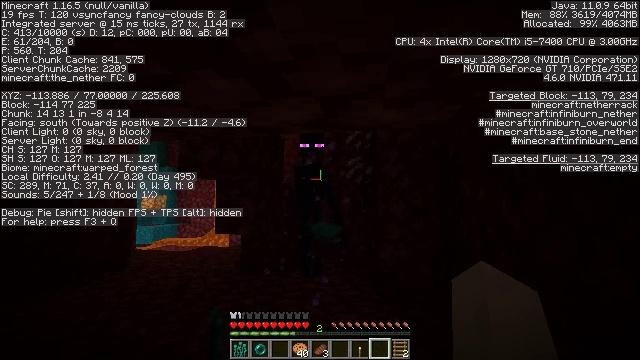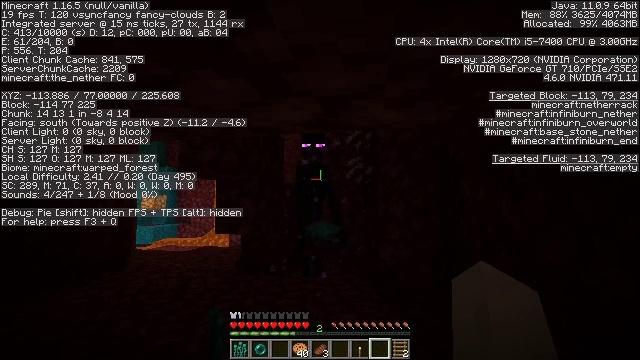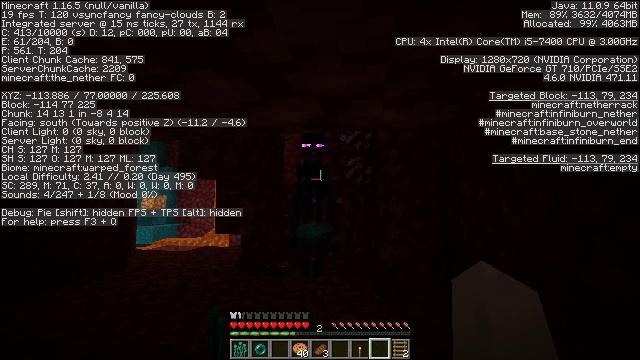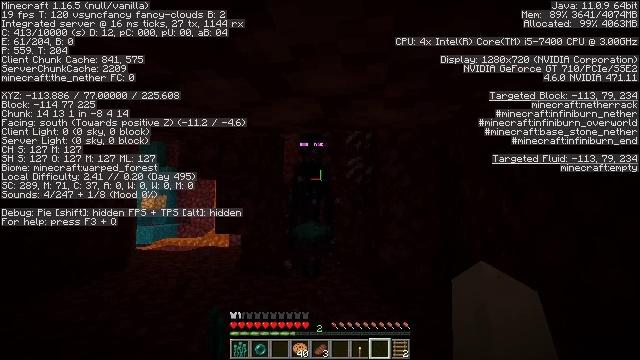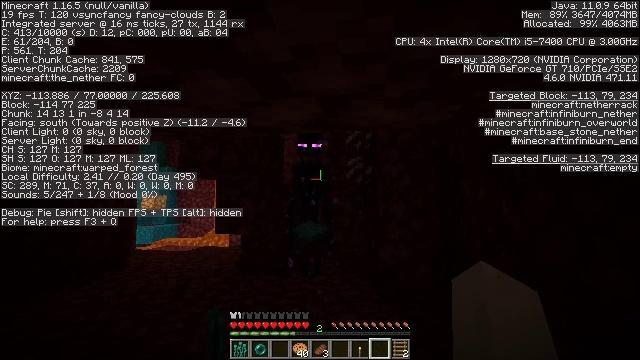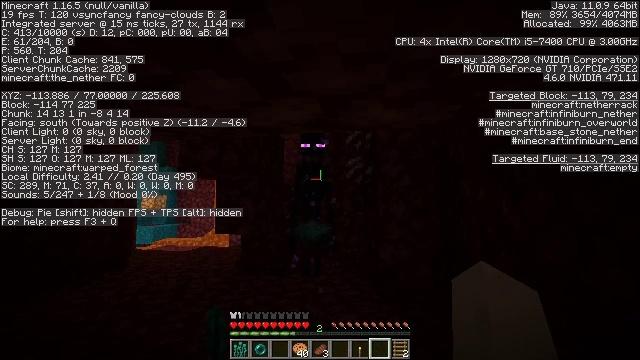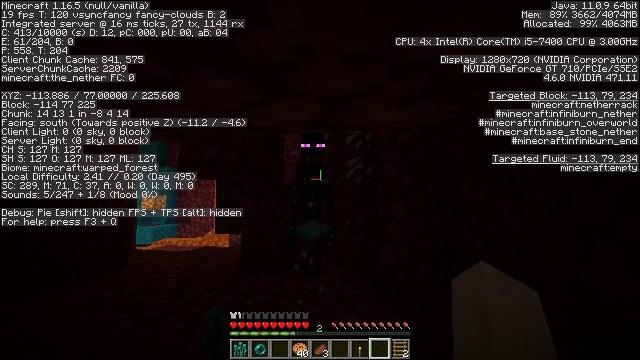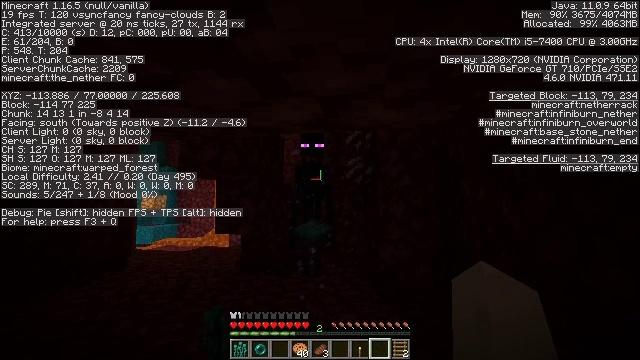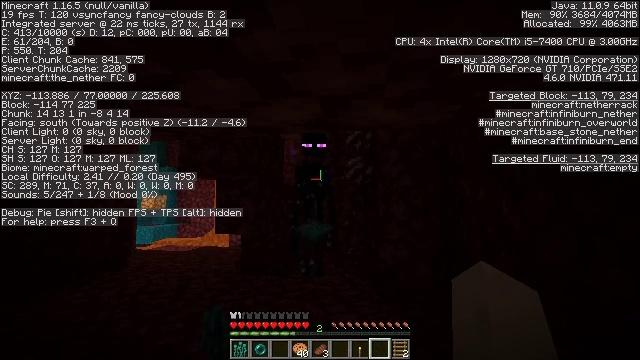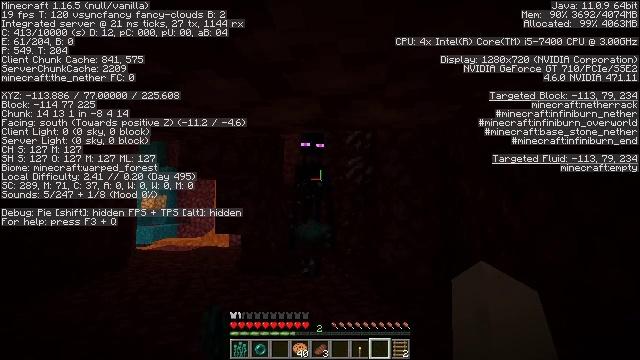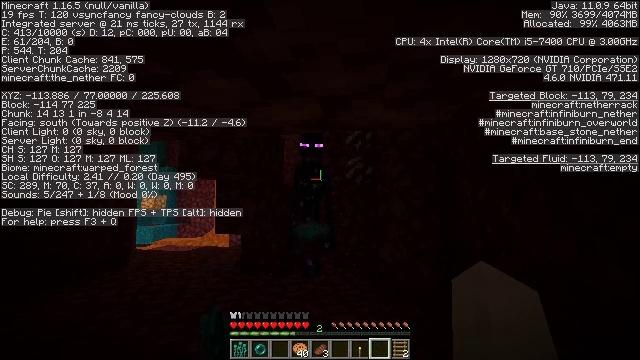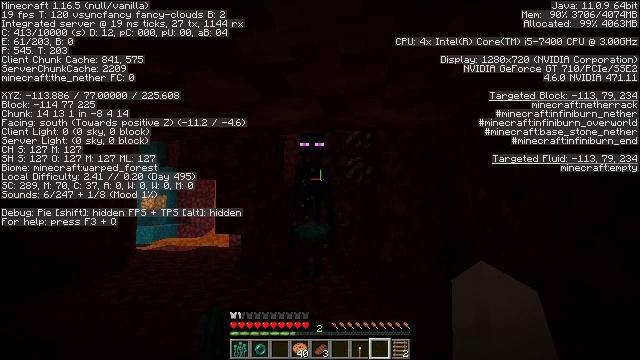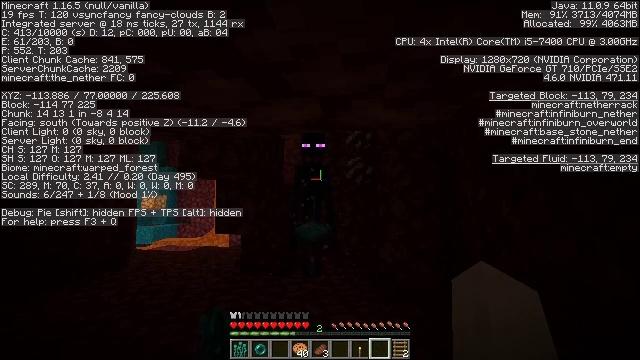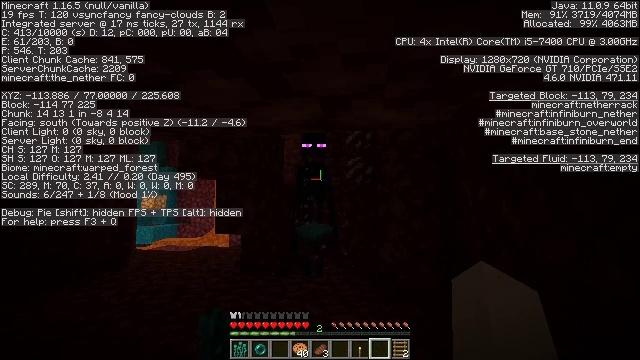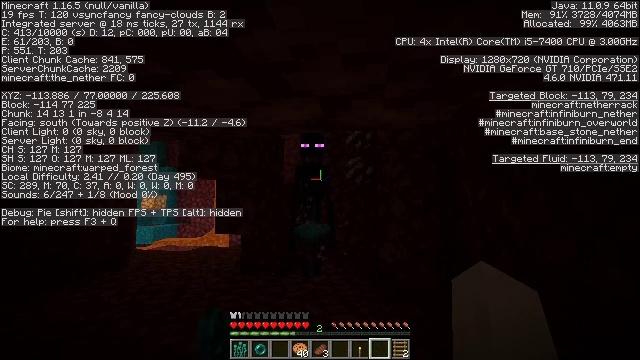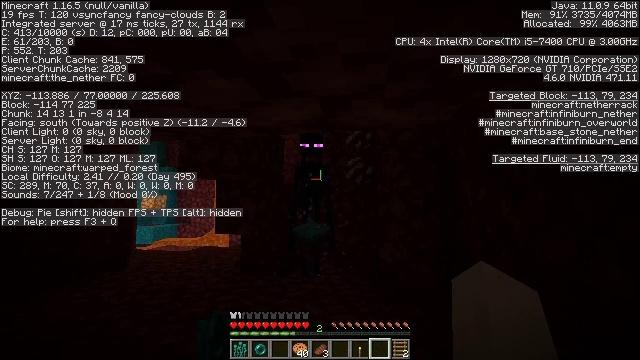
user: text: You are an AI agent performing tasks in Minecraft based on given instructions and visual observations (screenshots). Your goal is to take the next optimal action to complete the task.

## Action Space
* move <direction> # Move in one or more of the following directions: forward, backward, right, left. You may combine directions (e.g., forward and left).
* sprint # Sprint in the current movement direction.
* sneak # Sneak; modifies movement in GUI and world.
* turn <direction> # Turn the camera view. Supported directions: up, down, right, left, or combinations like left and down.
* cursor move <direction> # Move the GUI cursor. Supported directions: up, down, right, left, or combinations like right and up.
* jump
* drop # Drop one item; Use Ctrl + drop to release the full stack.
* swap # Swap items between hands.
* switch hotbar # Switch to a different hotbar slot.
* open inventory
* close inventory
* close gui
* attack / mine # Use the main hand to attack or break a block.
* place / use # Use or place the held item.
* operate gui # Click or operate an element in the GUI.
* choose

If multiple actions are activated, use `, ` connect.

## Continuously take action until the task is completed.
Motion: motion action
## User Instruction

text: Combat the enderman.
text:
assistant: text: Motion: no_op
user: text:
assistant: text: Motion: no_op
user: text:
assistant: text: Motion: no_op
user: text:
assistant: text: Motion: no_op
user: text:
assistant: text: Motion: no_op
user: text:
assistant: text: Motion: no_op
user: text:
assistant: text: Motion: no_op
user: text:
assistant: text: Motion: no_op
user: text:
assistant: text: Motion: no_op
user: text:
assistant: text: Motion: no_op
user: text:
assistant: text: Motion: no_op
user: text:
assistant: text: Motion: no_op
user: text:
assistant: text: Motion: no_op
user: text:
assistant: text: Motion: no_op
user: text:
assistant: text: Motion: no_op
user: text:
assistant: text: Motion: no_op
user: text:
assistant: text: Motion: no_op
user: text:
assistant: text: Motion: no_op
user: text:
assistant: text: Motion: no_op
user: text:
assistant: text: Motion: no_op
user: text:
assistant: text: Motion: no_op
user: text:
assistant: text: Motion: no_op
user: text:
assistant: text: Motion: no_op
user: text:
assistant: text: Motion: no_op
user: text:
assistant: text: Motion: no_op
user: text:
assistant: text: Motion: no_op
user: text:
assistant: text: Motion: no_op
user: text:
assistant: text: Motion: no_op
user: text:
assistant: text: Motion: no_op
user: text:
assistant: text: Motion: no_op